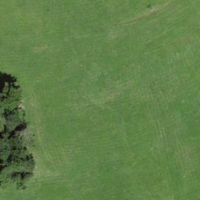
EUNIS habitat code: 24
Species observed at this site:
Arnica montana